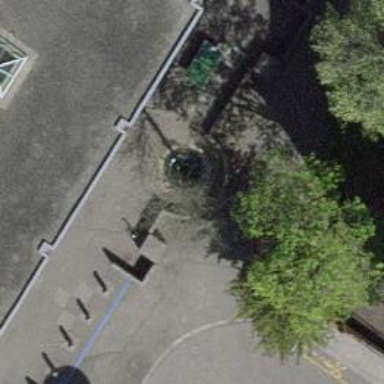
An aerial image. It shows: Drinking fountain for providing drinking water.